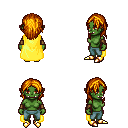
a pixel art fantasy rpg character, female body template, orc, green skin, yellow cape, teal pants, dark blonde long hairstyle, cloth bracers, gold boots, four views (front, back, left, right), 2x2 character sprite sheet, small pixel art, hard edges, no anti-aliasing